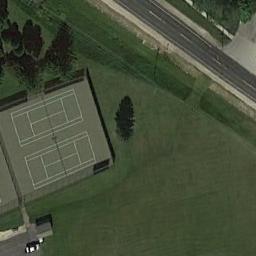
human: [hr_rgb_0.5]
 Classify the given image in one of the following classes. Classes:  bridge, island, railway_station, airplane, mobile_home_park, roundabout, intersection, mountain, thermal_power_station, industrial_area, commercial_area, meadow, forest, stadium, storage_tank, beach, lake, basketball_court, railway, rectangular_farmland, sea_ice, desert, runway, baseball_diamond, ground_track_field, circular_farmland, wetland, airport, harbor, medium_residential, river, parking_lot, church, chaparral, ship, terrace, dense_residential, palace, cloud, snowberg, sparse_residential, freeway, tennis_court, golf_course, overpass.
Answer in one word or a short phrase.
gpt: tennis_court